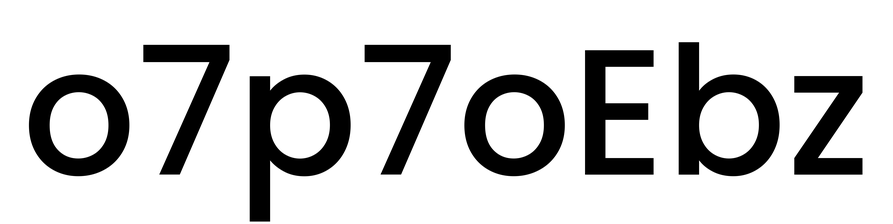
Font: Poppins-Medium